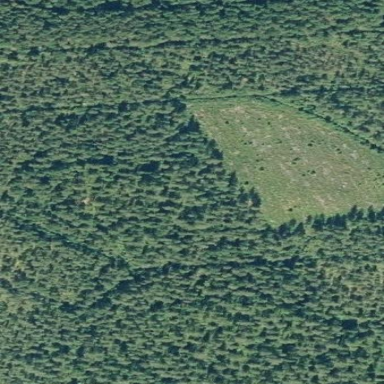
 likely man-made clearing in the landscape."